Field crop: maize
Growth stage: 2
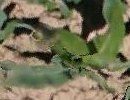
Species: maize